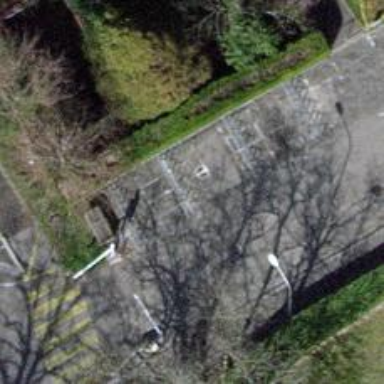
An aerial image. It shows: Bicycle parking area.